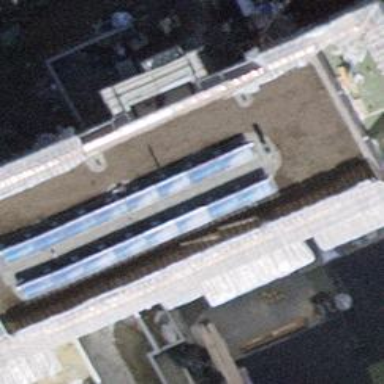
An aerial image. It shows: Solar power generator using solar thermal collector technology.